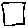
Label: square